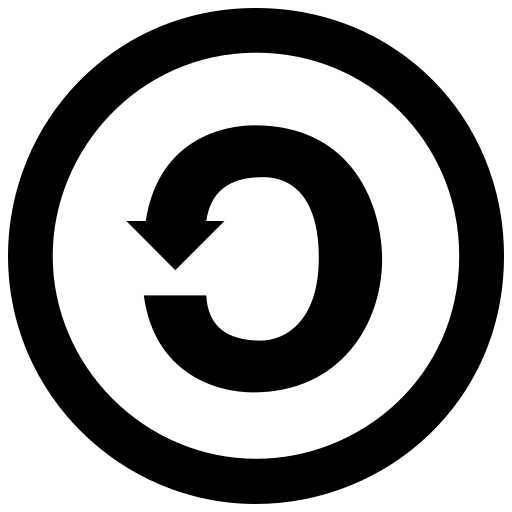
Tags: icon, FontAwesome, fa-icon, brand, creative, commons, sa